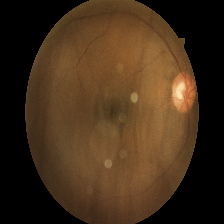
Diabetic retinopathy grade: Moderate